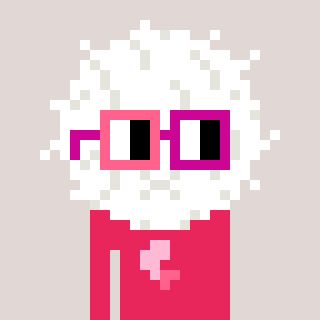
a pixel art character with square pink and red glasses, a cottonball-shaped head and a redpinkish-colored body on a warm background